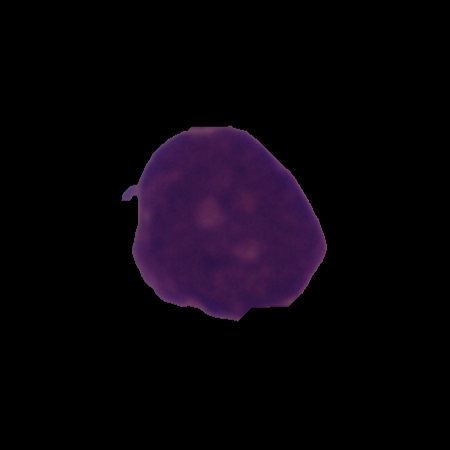
Label: cancer